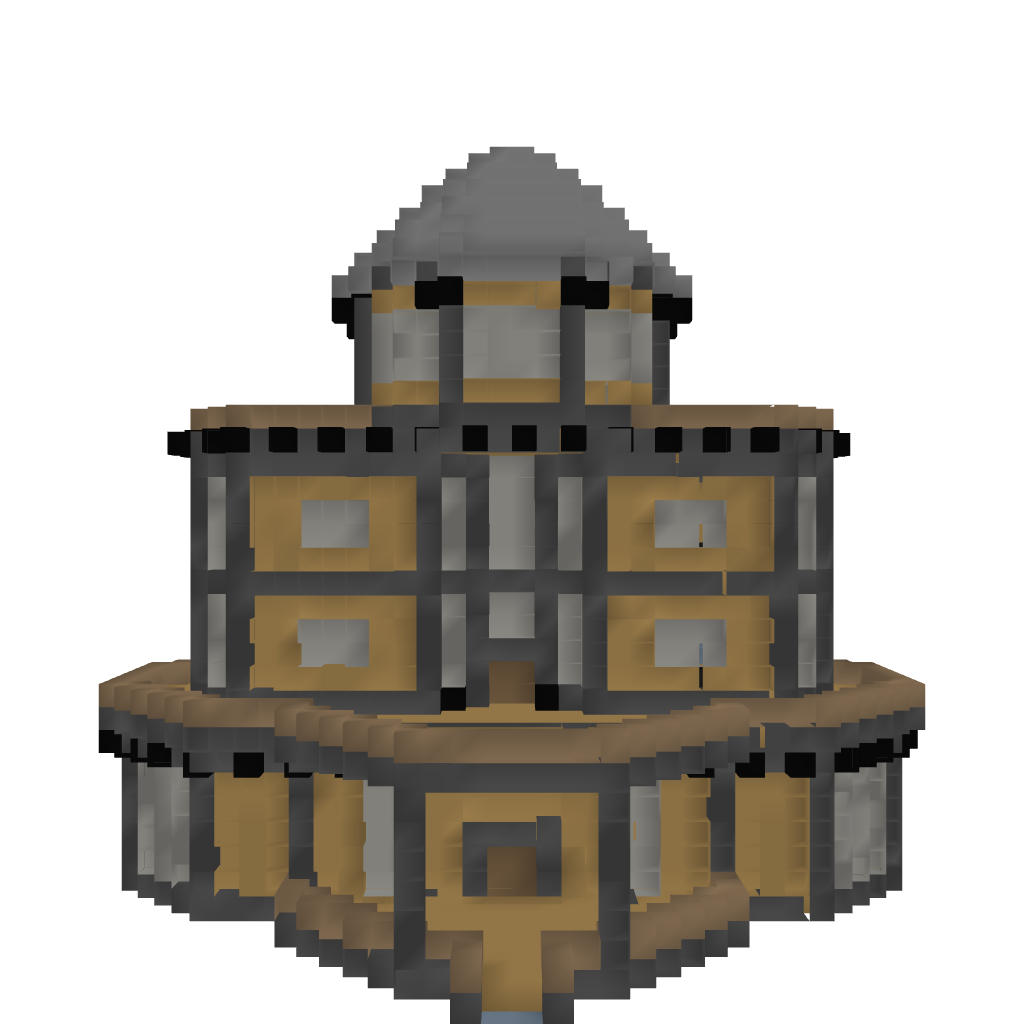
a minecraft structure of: Small Mansion